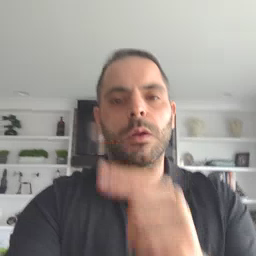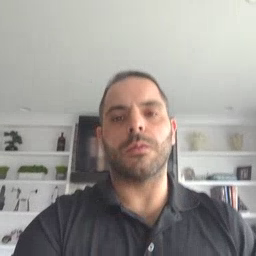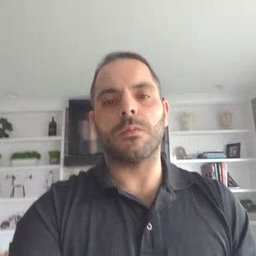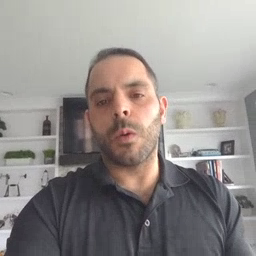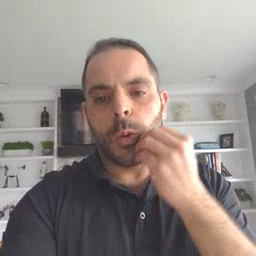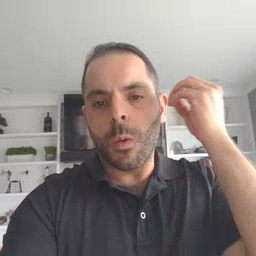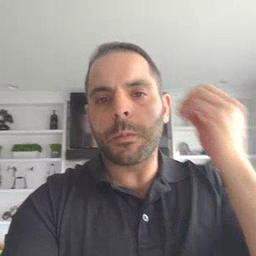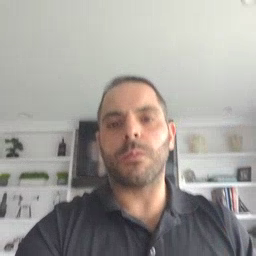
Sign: home